Question: I have two Point structures and I need to draw an I-Beam based on those points, where each point represents the cross-section on either side of the I-Beam. The width of the end caps should be fixed and arbitrary.
Basically I need to draw three lines. First I'll DrawLine(Point1, Point2), then I need the math to figure out how to draw the next two lines on perpendicular angles so that they are centered on Point1 and Point2.
The image below shows what I need to draw based on the center line. However, this line can be at any angle. The Point1 and Point2 that connect the line can be anywhere in a 2D space.

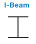
Answer: You can try playing around with LineCaps:
'''
protected void DrawIBeam(Graphics g, Point fromPoint, Point toPoint)
{
using (GraphicsPath hPath = new GraphicsPath())
{
hPath.AddLine(new Point(-5, 0), new Point(5, 0));
CustomLineCap myCap = new CustomLineCap(null, hPath);
myCap.SetStrokeCaps(LineCap.Round, LineCap.Round);
using (Pen myPen = new Pen(Color.Black, 2))
{
myPen.CustomStartCap = myCap;
myPen.CustomEndCap = myCap;
g.DrawLine(myPen, fromPoint, toPoint);
}
}
}
'''
and call it:
'''
DrawIBeam(e.Graphics, new Point(10, 10), new Point(60, 60));
'''

From <URL>